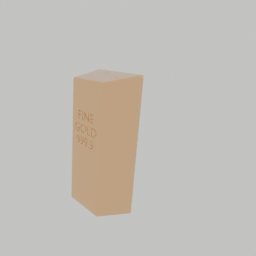
Label: mechanical